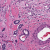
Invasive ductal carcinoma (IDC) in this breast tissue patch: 0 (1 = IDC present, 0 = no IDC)